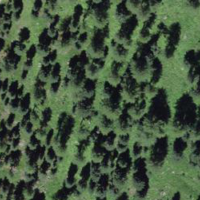
EUNIS habitat code: 43
Species observed at this site:
Rhododendron ferrugineum
Vaccinium vitis-idaea